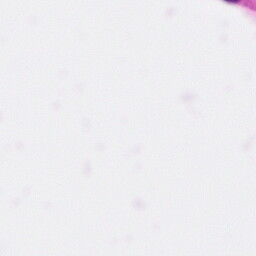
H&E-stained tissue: Pancreatic